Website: apple
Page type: review-order
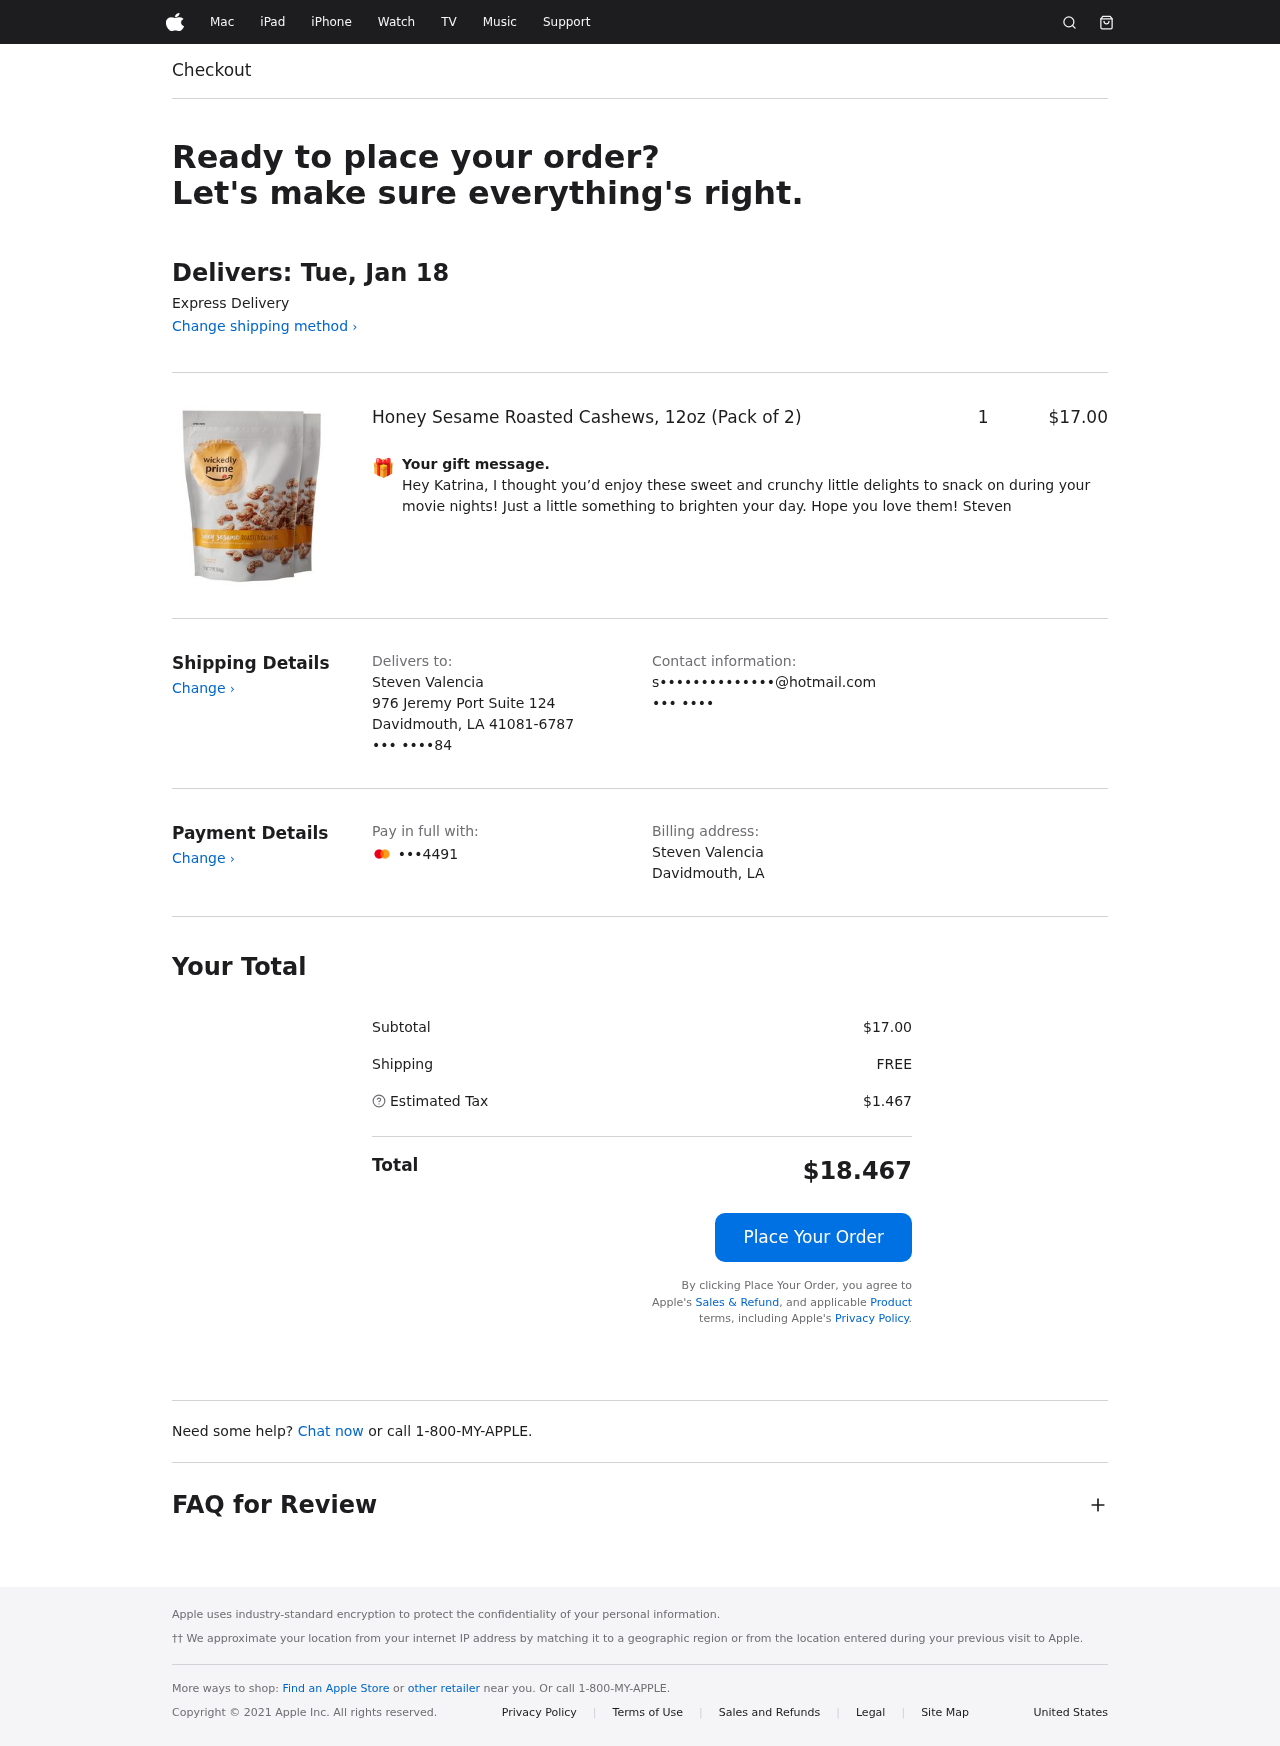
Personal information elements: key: PII_CARD_LAST4
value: •••4491
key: PII_CITY
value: Davidmouth
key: PII_EMAIL
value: s••••••••••••••@hotmail.com
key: PII_FULLNAME
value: Steven Valencia
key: PII_GIFT_MESSAGE
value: Hey Katrina, I thought you’d enjoy these sweet and crunchy little delights to snack on during your movie nights! Just a little something to brighten your day. Hope you love them! Steven
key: PII_PHONE
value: ••• ••••84
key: PII_PHONE_ALT
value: ••• ••••
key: PII_POSTCODE_FULL
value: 41081-6787
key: PII_STATE_ABBR
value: LA
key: PII_STREET
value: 976 Jeremy Port Suite 124
Product elements: key: PRODUCT1_NAME
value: Honey Sesame Roasted Cashews, 12oz (Pack of 2)
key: PRODUCT1_PRICE
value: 17
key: PRODUCT1_QUANTITY
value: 1
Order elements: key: ORDER_DELIVERY_DATE
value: Delivers: Tue, Jan 18
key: ORDER_SUBTOTAL
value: $17.00
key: ORDER_SHIPPING_COST
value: FREE
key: ORDER_TAX
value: $1.467
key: ORDER_TOTAL
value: $18.467